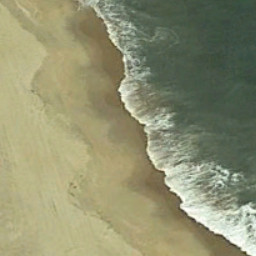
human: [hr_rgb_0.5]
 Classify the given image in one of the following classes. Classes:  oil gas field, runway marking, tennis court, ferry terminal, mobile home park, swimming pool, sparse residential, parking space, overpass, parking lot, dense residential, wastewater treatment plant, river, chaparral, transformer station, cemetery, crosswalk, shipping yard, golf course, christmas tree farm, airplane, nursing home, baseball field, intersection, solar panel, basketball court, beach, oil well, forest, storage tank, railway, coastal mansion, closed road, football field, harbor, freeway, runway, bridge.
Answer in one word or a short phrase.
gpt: beach